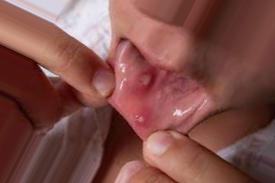
Condition: Mouth Ulcer